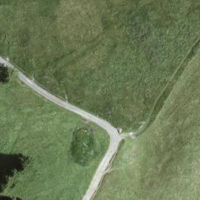
EUNIS habitat code: 25
Species observed at this site:
Helix pomatia